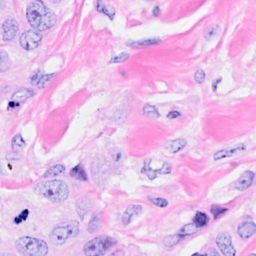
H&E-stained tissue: Breast